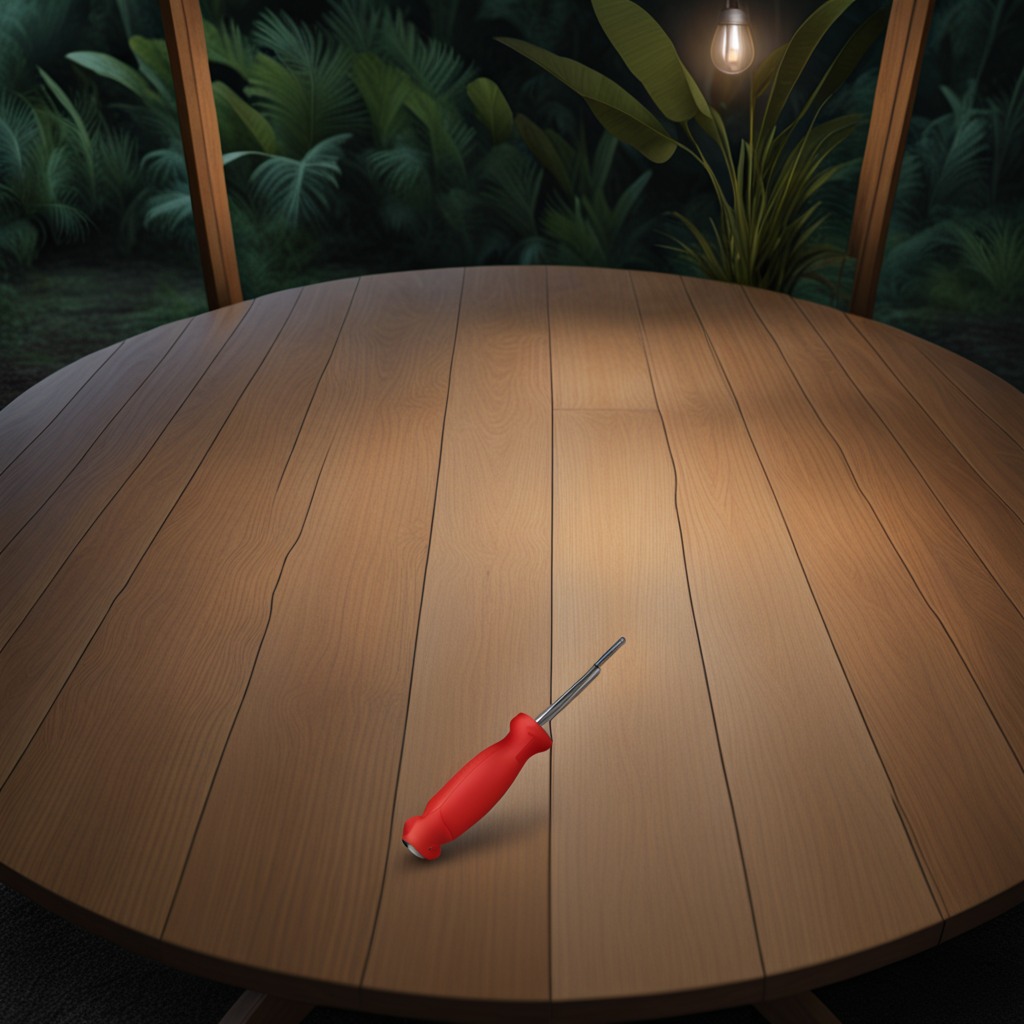
A screwdriver is lying on a wooden table inside a jungle field workshop tent at night.